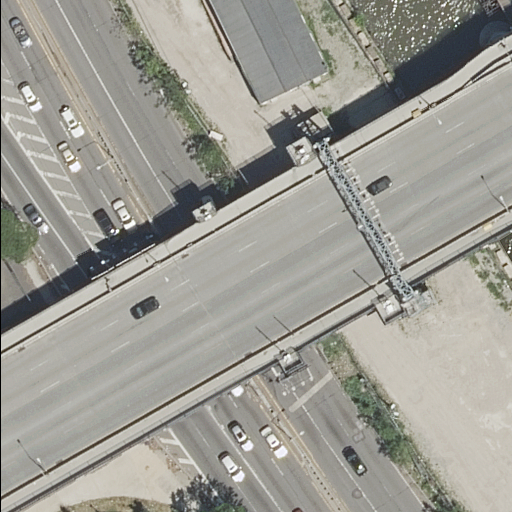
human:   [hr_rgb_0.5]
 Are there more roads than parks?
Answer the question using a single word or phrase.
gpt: yes

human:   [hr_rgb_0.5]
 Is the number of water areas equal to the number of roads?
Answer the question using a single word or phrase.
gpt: no

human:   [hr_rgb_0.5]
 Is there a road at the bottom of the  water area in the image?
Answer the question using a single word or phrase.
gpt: yes

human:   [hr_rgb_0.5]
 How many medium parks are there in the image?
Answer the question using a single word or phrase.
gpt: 1

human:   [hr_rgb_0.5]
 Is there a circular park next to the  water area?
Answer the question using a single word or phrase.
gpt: no

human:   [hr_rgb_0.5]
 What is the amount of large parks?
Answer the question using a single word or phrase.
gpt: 0

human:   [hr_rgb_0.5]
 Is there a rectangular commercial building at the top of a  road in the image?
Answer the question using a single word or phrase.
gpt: no

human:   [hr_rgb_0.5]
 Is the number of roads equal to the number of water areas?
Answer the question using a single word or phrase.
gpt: no

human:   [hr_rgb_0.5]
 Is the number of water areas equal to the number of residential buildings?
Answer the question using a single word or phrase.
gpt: no

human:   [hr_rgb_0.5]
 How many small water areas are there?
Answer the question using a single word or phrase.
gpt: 0

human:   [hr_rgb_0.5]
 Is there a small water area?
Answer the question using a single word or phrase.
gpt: no

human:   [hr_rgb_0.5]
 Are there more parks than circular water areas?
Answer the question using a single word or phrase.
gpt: yes

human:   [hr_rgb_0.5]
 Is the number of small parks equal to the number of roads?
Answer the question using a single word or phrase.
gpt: no

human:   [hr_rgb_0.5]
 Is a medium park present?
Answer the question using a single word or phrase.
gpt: yes

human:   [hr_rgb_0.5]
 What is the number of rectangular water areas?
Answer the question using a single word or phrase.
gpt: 0

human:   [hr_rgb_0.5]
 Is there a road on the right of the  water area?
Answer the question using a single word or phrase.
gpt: no

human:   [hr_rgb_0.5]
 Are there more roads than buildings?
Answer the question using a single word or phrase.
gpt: yes

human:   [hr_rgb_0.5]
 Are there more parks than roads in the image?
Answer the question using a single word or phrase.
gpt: no

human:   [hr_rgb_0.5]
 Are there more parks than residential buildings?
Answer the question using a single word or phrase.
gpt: yes

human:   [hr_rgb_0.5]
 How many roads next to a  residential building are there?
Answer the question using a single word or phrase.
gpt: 0

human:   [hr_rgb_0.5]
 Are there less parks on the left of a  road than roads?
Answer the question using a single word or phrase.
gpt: yes

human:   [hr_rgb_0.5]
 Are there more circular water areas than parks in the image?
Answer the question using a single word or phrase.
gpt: no

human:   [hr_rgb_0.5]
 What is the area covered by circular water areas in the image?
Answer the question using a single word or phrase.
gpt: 0m2

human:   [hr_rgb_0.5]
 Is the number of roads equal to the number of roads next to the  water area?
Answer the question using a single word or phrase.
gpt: yes

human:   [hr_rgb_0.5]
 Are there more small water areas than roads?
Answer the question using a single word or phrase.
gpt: no

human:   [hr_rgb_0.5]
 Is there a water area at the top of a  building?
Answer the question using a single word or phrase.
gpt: no

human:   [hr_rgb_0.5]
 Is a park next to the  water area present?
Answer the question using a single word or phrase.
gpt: yes

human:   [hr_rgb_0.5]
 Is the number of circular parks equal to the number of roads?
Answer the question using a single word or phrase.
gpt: no

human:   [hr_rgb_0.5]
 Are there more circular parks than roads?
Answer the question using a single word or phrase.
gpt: no

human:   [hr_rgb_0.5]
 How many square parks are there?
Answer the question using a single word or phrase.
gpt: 0

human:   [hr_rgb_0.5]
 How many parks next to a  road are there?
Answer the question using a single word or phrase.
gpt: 1

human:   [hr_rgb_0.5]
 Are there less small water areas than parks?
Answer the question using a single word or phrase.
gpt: yes

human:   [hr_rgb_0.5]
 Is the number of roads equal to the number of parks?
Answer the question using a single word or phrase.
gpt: no

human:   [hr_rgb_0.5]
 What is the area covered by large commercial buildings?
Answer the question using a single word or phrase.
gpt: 0m2

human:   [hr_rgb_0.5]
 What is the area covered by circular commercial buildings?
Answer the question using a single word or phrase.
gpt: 0m2

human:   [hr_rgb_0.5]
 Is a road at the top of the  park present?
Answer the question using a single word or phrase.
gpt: yes